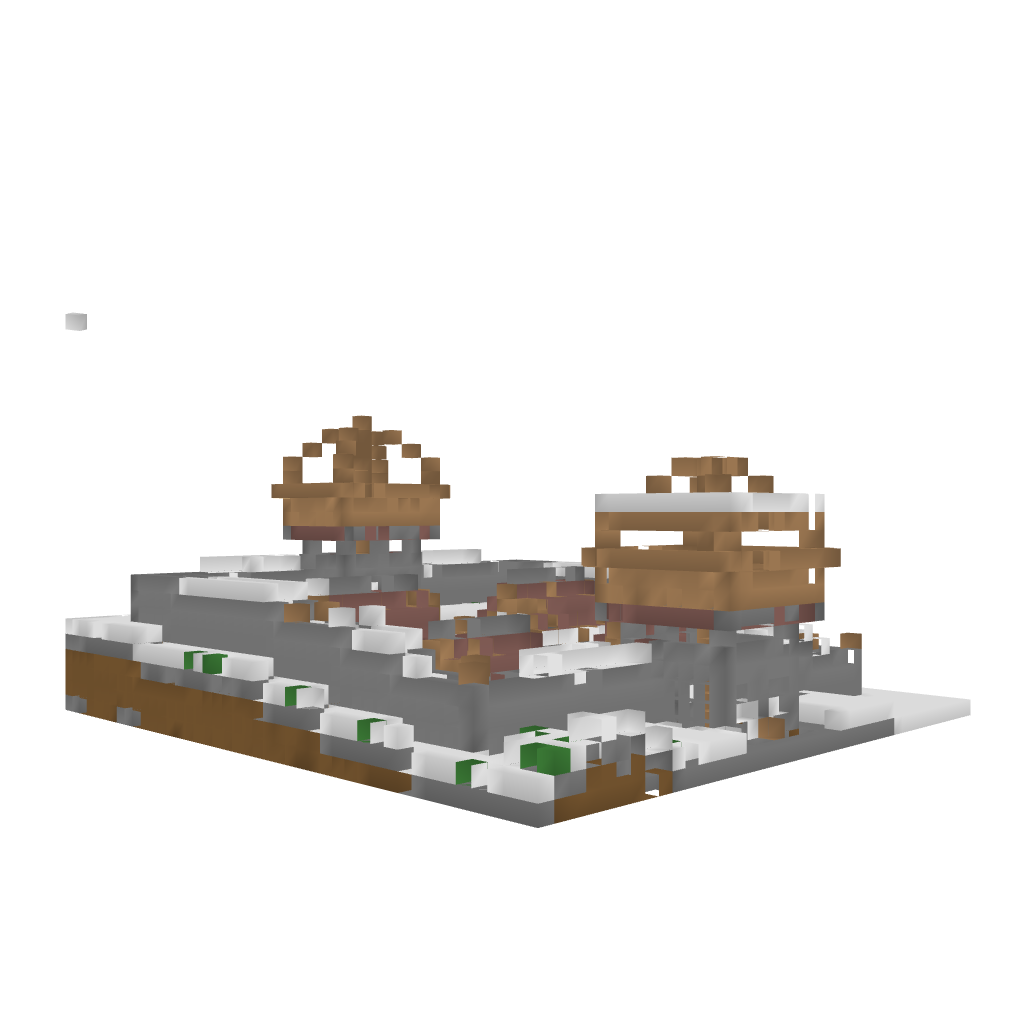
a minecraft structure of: Celtia Outpost 5 blocks of ground with some snow here and there total 20 high 2 wooden buildings